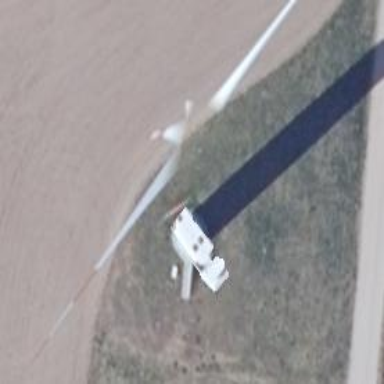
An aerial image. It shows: Wind-powered generator.